Aerial crown-view tile of a tropical tree (Barro Colorado Island, Panama), acquired 20250217:
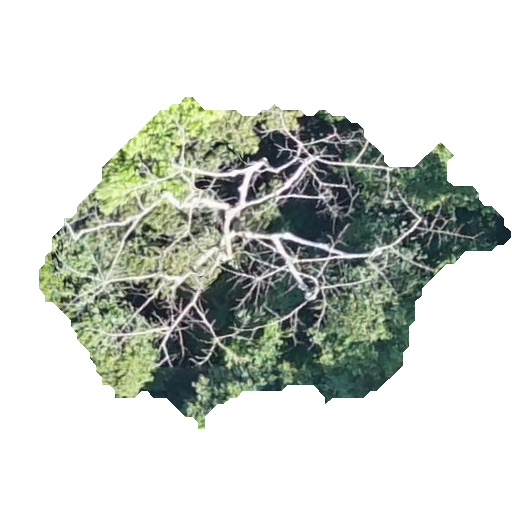
Species: Spondias radlkoferi
GBIF accepted scientific name: Spondias radlkoferi
Crown area: 142.721 m²